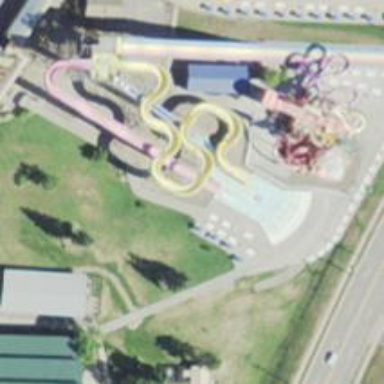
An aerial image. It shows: Water slide attraction.